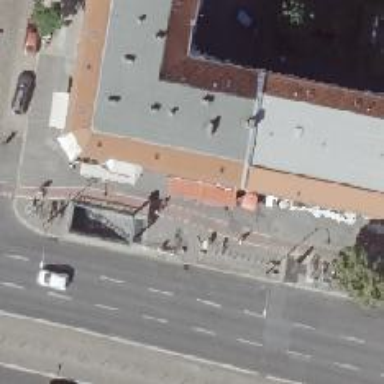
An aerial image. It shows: Subway entrance.